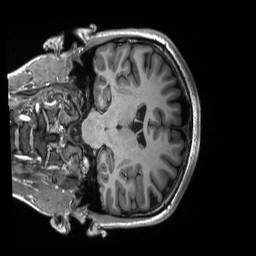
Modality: T1w
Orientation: coronal
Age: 18
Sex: female
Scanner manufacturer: siemens
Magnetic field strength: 3 T
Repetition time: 2.3 s
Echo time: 0.00298 s